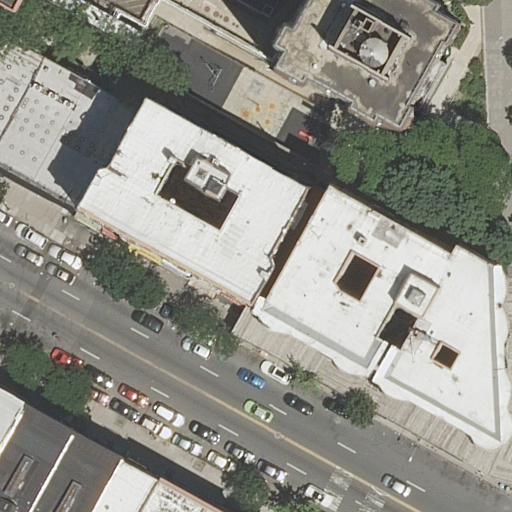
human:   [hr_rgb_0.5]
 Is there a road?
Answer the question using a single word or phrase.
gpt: yes

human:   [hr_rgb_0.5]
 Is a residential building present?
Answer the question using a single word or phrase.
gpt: yes

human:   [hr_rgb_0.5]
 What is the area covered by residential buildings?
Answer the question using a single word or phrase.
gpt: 3454m2

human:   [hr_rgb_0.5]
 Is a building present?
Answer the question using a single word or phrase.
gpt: yes

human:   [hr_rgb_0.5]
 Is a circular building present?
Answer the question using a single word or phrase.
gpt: no

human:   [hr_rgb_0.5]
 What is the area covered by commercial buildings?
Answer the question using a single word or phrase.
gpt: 0m2

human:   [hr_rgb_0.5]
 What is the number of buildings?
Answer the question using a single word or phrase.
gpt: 11

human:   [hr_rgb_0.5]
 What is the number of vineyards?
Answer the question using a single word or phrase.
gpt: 0

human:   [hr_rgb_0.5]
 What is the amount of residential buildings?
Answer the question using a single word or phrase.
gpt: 11

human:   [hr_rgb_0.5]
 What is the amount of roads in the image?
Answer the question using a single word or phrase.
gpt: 1

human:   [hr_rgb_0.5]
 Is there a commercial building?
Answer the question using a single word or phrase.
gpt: no

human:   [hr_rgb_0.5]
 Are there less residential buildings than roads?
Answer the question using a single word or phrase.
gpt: no

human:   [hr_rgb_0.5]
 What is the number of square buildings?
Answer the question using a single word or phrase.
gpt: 0

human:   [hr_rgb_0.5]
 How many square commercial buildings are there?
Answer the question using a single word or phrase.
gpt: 0

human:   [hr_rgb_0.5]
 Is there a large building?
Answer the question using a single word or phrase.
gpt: yes

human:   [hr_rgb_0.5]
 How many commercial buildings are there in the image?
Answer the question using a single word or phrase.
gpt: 0

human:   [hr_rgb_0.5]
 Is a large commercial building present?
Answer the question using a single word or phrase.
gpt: no

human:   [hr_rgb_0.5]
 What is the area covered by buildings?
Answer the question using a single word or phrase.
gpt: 3454m2

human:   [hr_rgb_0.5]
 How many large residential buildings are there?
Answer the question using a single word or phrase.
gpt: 3

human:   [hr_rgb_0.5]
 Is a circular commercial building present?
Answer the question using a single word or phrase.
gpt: no

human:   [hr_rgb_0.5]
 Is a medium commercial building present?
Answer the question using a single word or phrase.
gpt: no

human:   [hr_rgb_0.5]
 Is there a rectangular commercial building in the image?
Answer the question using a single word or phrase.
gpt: no

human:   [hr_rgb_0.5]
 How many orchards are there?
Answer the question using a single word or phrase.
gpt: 0

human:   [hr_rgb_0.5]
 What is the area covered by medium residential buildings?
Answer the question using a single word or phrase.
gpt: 273m2

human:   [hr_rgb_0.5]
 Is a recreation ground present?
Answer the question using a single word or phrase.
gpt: no

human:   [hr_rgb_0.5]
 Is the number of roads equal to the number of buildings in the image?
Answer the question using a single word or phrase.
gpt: no

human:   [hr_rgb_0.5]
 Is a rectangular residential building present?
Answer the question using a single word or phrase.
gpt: yes

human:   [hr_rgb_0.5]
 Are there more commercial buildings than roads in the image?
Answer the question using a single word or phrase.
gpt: no

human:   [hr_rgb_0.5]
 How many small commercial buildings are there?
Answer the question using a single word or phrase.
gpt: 0

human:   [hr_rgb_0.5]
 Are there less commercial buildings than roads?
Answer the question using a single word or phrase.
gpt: yes

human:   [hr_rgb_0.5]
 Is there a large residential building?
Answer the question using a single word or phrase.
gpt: yes

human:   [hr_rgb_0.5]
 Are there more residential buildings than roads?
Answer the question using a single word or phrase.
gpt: yes

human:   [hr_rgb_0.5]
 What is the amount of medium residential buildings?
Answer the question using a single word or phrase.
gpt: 1

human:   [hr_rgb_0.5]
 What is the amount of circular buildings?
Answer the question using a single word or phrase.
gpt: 0

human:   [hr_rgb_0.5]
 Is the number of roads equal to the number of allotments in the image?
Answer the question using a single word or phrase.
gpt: no

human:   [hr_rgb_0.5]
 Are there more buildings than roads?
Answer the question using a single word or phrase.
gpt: yes

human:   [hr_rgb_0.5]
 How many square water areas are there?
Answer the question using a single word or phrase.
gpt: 0

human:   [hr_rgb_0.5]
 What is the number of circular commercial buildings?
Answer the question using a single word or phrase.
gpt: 0

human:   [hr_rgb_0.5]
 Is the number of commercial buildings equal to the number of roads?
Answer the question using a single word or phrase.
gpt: no

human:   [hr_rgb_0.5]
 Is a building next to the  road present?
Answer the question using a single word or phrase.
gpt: yes

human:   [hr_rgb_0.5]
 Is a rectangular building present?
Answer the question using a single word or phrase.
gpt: yes

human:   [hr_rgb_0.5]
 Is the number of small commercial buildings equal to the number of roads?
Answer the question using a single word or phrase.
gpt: no

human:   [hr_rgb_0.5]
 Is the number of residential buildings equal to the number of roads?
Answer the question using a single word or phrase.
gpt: no

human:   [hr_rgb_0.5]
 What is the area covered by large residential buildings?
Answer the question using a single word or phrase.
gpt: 2857m2

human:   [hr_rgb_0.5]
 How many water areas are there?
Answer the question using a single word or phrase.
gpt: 0

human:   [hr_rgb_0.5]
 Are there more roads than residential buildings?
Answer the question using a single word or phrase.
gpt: no

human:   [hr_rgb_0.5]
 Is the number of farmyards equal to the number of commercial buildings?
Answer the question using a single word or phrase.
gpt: yes

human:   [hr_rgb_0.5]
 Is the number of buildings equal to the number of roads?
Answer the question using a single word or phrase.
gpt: no

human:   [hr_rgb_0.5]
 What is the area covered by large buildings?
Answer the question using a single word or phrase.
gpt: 2857m2

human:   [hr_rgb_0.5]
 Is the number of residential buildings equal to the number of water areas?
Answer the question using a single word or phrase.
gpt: no

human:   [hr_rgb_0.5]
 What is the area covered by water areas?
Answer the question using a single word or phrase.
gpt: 0m2

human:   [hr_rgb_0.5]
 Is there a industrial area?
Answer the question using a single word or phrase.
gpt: no

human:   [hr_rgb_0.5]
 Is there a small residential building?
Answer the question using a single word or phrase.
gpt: yes

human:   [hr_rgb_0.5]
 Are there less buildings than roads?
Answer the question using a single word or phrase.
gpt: no

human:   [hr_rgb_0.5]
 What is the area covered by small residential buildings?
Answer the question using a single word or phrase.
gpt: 322m2

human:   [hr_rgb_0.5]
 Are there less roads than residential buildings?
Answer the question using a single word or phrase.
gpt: yes

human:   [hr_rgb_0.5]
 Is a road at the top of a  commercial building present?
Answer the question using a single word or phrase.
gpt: no

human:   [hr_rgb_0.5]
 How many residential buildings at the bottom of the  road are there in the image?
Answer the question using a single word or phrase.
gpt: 6

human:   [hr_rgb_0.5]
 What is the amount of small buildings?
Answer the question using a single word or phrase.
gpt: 7

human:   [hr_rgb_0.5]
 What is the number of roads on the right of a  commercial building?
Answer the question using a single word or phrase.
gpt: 0

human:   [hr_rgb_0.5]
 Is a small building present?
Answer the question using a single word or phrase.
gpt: yes

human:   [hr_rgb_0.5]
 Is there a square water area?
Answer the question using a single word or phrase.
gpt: no

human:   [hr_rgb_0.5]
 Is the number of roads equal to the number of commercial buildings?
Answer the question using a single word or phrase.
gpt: no

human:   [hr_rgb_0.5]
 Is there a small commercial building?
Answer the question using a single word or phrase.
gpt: no